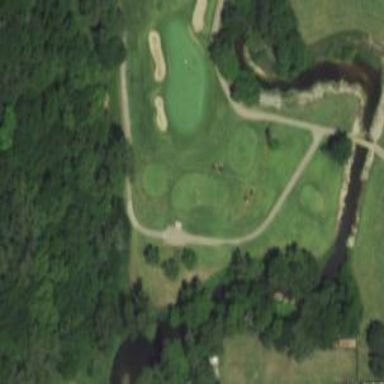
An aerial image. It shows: Path for golf carts.